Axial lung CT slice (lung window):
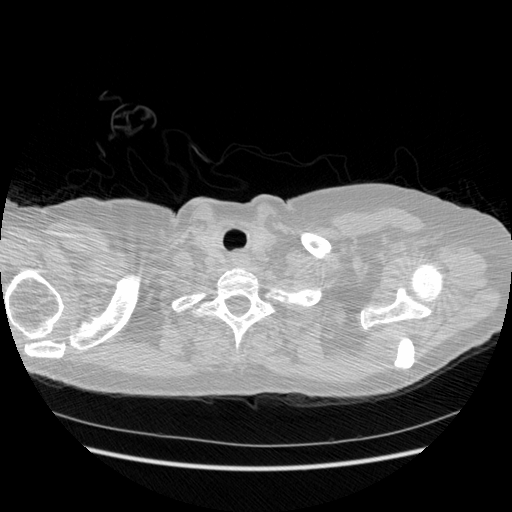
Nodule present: no